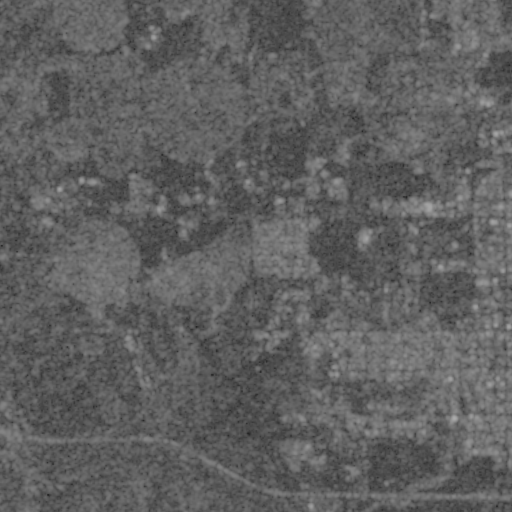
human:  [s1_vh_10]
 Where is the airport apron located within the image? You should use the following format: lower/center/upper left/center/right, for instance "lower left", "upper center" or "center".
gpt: The airport apron is located in the lower center of the image.
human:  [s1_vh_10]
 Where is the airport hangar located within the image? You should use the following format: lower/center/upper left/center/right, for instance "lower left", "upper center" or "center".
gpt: The airport hangar is located in the lower center of the image.
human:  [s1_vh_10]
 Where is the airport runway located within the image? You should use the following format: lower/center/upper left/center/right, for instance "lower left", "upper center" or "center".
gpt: The airport runway is located in the lower center of the image.
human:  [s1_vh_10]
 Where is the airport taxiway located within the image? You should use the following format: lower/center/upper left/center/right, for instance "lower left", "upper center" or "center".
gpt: The airport taxiway is located in the lower center of the image.
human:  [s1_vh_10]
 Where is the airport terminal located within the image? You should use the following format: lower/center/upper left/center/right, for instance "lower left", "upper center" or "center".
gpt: The airport terminal is located in the lower center of the image.
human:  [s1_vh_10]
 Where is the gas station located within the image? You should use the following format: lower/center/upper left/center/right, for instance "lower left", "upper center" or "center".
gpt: The gas station is located in the center right of the image.
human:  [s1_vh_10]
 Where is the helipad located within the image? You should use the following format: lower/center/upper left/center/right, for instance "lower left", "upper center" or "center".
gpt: The helipad is located in the lower center of the image.
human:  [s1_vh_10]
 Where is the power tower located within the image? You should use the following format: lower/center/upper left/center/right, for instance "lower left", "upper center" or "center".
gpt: The power tower is located in the upper right of the image.
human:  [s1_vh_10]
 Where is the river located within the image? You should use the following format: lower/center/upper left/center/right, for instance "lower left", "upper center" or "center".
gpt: The river is located in the lower of the image.
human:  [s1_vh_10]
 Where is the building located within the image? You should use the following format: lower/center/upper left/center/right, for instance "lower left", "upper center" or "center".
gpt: There is no building in the image.

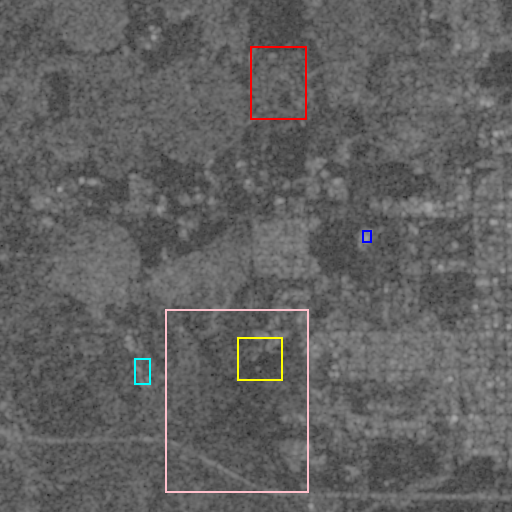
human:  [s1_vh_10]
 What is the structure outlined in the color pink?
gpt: The structure outlined in pink is an airport.
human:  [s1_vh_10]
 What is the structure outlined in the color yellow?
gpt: The structure outlined in yellow is an airport apron.
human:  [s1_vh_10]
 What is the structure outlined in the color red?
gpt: The structure outlined in red is a park.
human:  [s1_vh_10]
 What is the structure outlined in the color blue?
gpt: The structure outlined in blue is a building.
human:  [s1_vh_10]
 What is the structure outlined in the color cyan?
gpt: The structure outlined in cyan is a building.
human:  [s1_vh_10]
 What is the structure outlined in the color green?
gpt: There is no green outline.